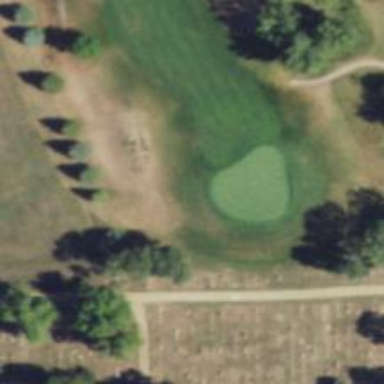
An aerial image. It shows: Pathway for golfing.